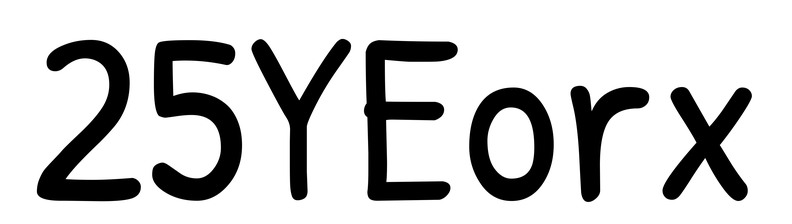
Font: PatrickHand-Regular